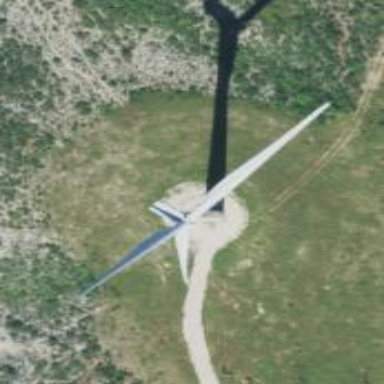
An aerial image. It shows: Wind generator powered by wind. The generator type is horizontal axis and it uses wind turbines.